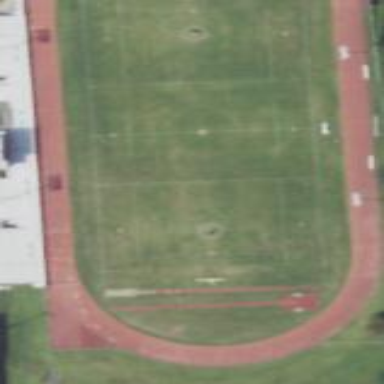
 perfect for sports and leisure activities."